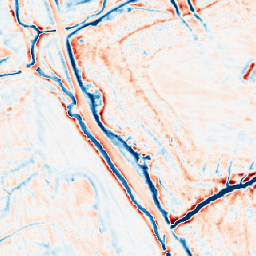
Category: edge_preserving
Decomposition family: bilateral
Decomposition parameters: d: 15
sigma_color: 100
sigma_space: 25
Upsampling method: nearest
Upsampling parameters: scale: 4
Upsampling scale: 4